Question: I am trying to insert a tab as a delimiter. I can not get it working the way I want to.
this is the out put:

and this is the text data
'''
name surname job 00300 here
name teacher 065 test
'''
I have tried different variations of echoing but i am very new to bash so it did not work
'''
echo -e " $nameUser $jobUser $phoneUser $locationUser" >>$HOME/$DATAFILENAME ### add
'''
and this is how i display
'''
grep -n -i "." $HOME/$DATAFILENAME | sort -k 2 -t $' ' ###
'''
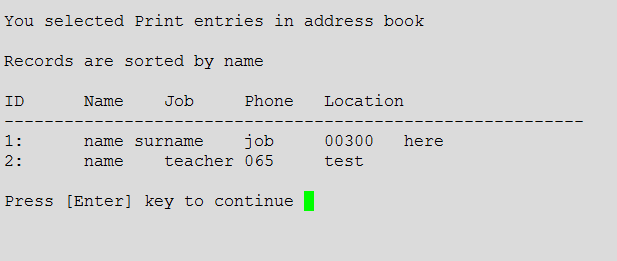
Answer: You can pipe your output to 'column':
'''
{ echo -e "ID Name Job Phone Location" && grep -n -i "." $HOME/$DATAFILENAME | sort -k 2 -t $' ';} | column -ts$' '
'''